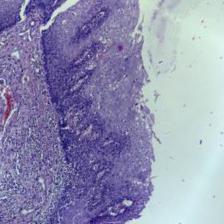
Diagnosis: Normal